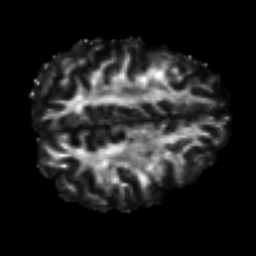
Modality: FA
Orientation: axial
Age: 30
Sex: female
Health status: healthy
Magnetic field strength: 3 T
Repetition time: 7 s
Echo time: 0.0926 s